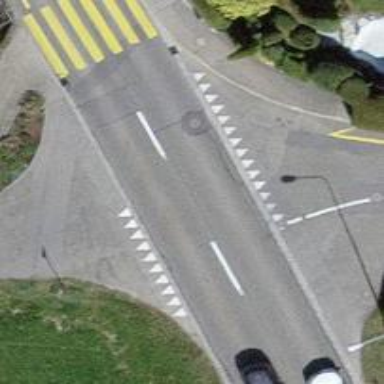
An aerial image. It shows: Road with "give way" sign.